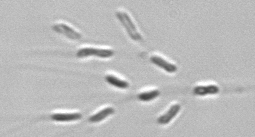
Label: Dinobryon